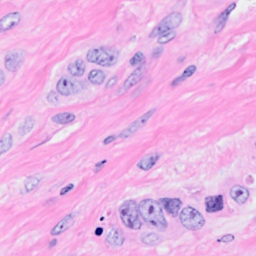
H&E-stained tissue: Breast